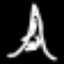
Label: The Eiffel Tower